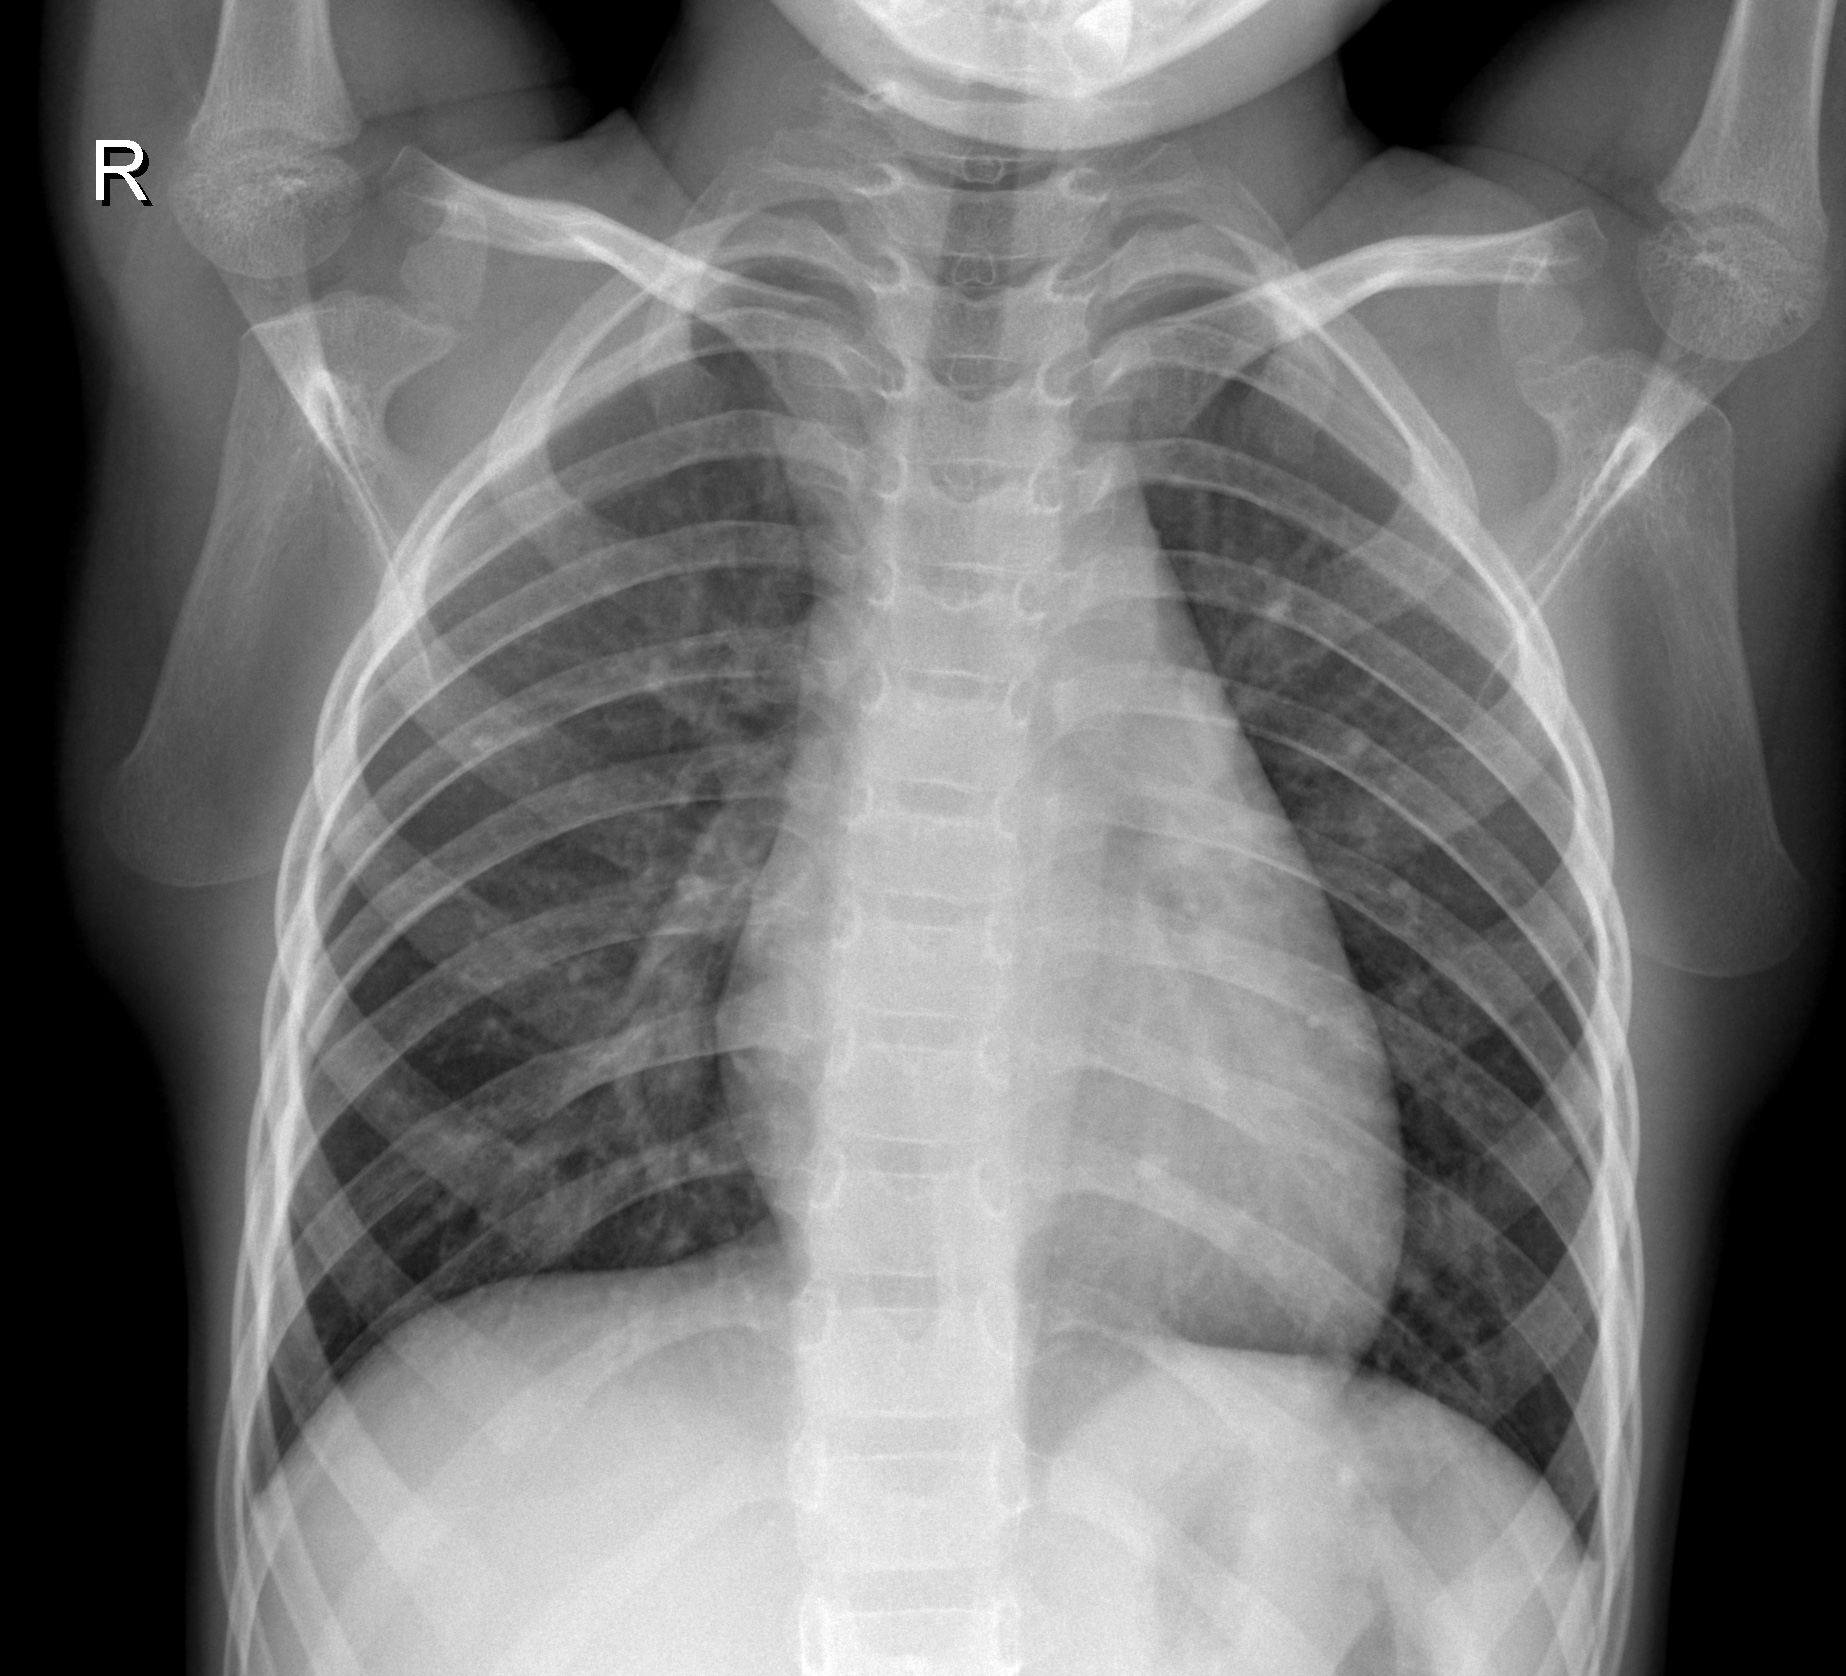
Diagnosis: NORMAL